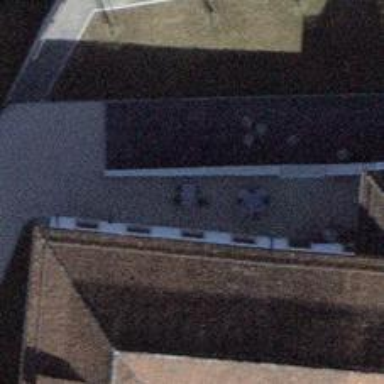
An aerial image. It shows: Picnic table located in leisure land area.